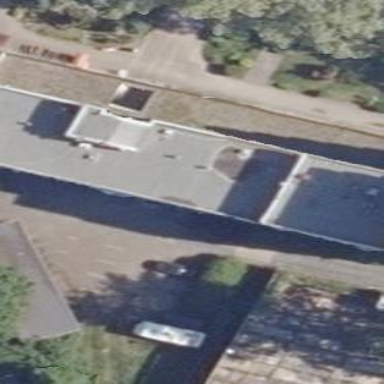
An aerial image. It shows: Apartment building with flat roof.